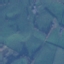
Land use / land cover: Pasture